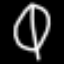
Label: leaf